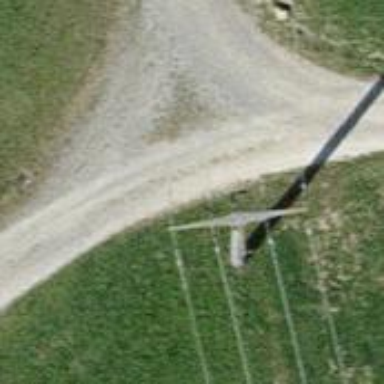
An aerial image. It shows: Concrete power pole serving as guidepost.